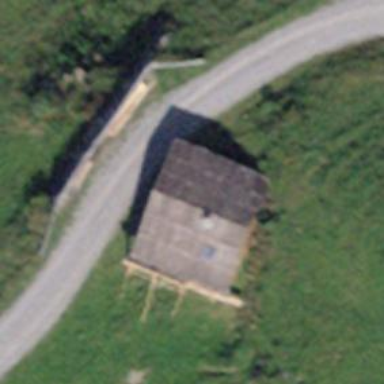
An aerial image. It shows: Farm building.